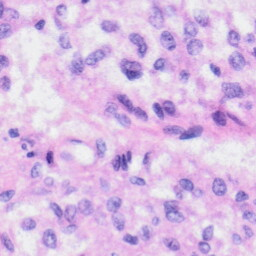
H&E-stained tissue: Liver